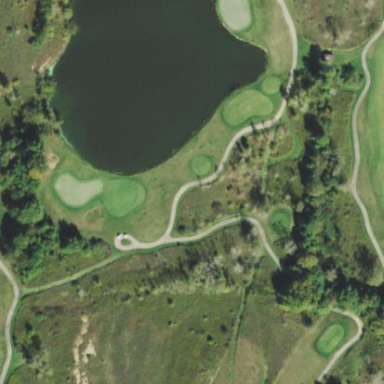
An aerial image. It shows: Golf rough area.